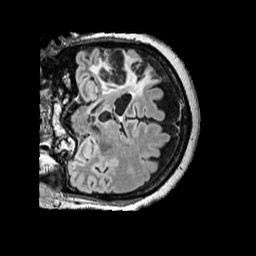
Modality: FLAIR
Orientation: coronal
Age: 56
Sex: female
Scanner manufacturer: siemens
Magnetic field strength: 3 T
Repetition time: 5 s
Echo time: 0.387 s